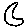
Label: moon